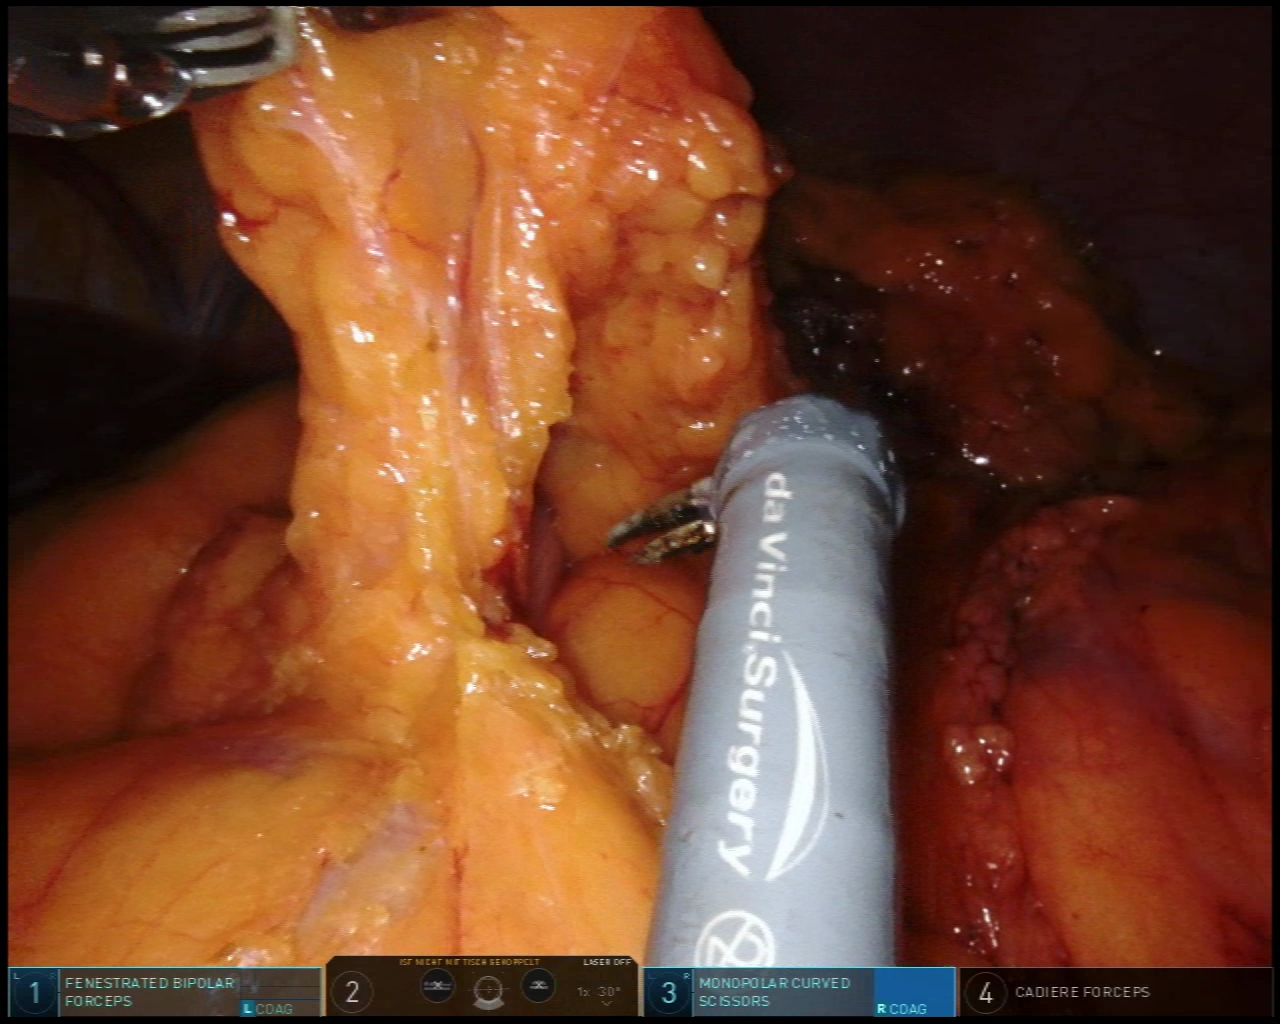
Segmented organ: liver
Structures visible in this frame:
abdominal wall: yes
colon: yes
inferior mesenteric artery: no
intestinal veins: no
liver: yes
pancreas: no
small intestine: no
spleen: no
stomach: no
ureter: no
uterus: no
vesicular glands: no